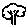
Label: tree